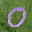
Label: 0